Interaction volume radius: 10 \u00c5
Interaction volume height: 10 \u00c5
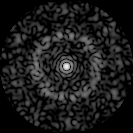
Disorder parameter: 0.8373